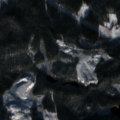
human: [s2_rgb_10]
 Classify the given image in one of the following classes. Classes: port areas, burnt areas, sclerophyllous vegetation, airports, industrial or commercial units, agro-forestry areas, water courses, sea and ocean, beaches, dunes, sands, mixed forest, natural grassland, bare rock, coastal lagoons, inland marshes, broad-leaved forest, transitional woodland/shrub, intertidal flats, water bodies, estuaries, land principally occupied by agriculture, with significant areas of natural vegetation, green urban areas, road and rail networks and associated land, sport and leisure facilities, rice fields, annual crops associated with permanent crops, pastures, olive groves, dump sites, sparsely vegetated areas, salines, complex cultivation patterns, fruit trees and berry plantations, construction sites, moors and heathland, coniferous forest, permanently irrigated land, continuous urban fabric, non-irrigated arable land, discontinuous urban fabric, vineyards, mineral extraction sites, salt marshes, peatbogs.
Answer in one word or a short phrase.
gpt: coniferous forest